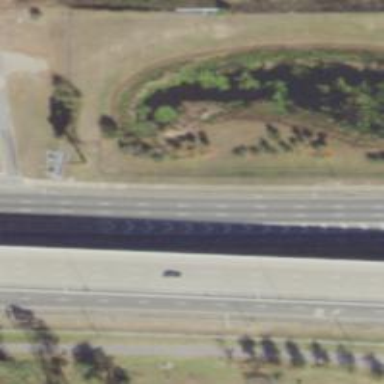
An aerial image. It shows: Asphalt trunk highway which is also expressway.